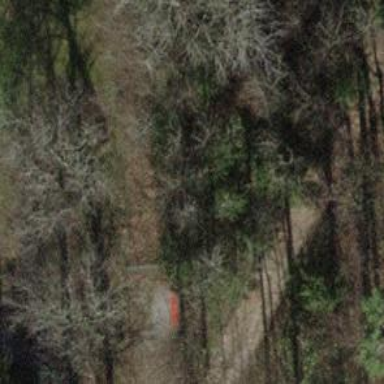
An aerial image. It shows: Bench.